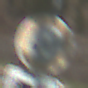
Verkehrszeichen: VerbotFahrzeugeAllerArt
Zusatzzeichen unten: MehrspurigeFahrzeugeFrei4
Umgebung: Outdoor, Nature
Tageszeit: MorningAfternoon
Wetter: PartlyCloudy
Licht: Natural
Jahreszeit: NotSpecified
Kontrast: HighContrast